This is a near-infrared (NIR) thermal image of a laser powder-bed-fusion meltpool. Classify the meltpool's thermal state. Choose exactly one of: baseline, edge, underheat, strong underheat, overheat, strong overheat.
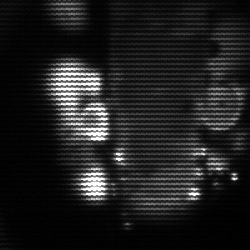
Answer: strong underheat